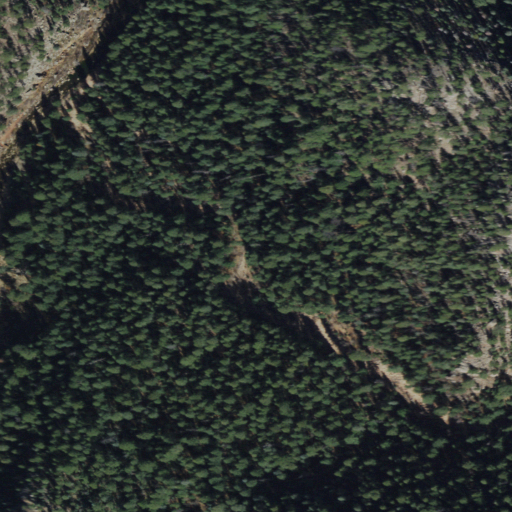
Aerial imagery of valley in Arizona named Horse Trap Canyon containing only evergreen forest